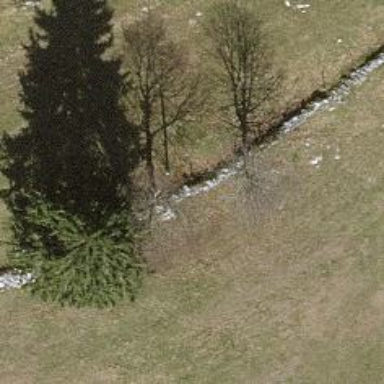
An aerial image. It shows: Wall is shown in the image.